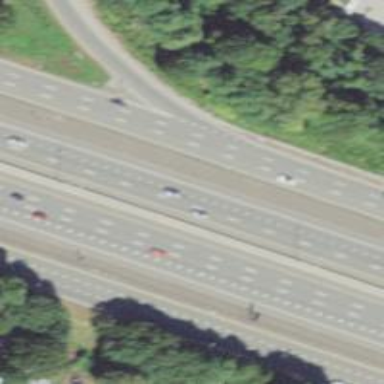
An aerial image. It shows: Motorway junction.